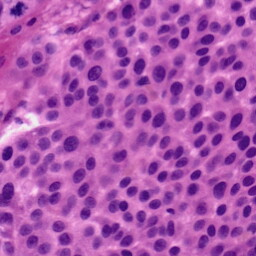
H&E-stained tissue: Skin